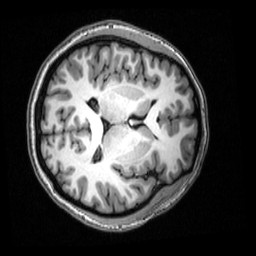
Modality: T1w
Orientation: axial
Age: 23
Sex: female
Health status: healthy
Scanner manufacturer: siemens
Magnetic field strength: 3 T
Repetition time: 2.53 s
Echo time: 0.00339 s